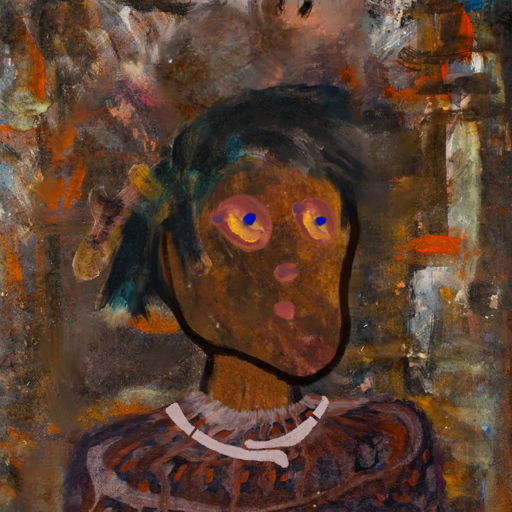
Background: GypsyQueen, Head And Neck Side: Mosgoul, Face Side: Mother_And_Son_Son, Bust: Hypocrite, Hair Side: Pipe, Head Accessory: Blank, Second Necklace: Blank, Necklace: Hypocrite_2, Baby: Blank